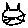
Label: cat